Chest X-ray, AP view. Patient: 67 years old, sex F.
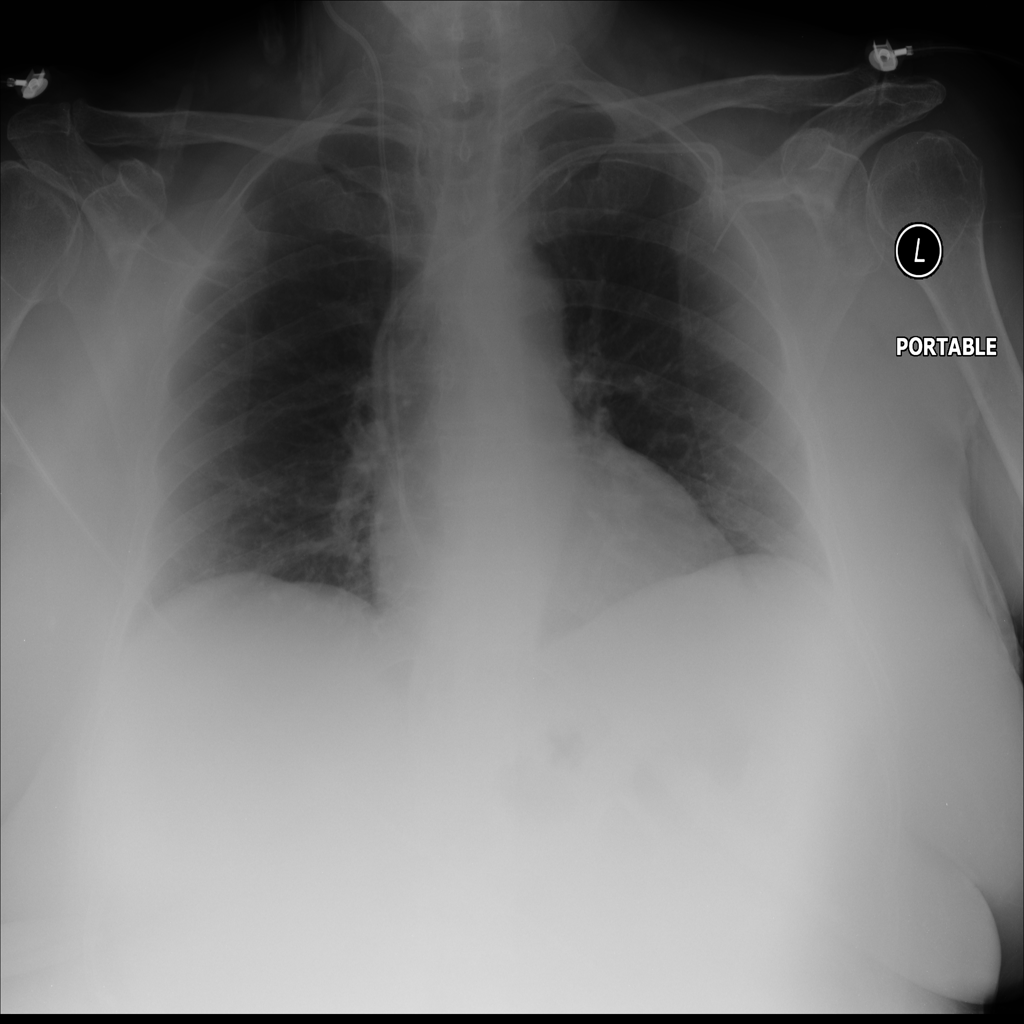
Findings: No Finding